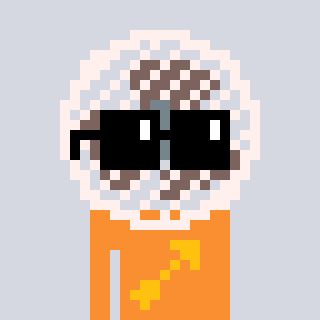
a pixel art character with square black sunglasses, a fan-shaped head and a orange-colored body on a cool background